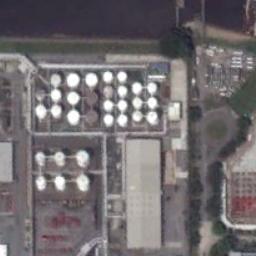
Label: storage tanks